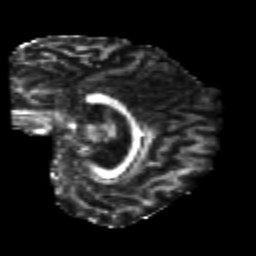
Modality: FA
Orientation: sagittal
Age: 24
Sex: female
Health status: healthy
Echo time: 0.074 s